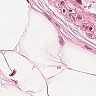
Metastatic tissue present: no